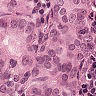
Metastatic tissue present: yes